Question: Is there any way to create circle with gradient like this ?

As far as i get is this:
'''
<shape
android:innerRadiusRatio="3"
android:thicknessRatio="10"
android:shape="ring">
<gradient
android:endColor="@color/cyan_dark"
android:startColor="@color/red"
android:type="radial"
android:gradientRadius="340"
android:centerX="50%"
android:centerY="0" />
</shape>
'''
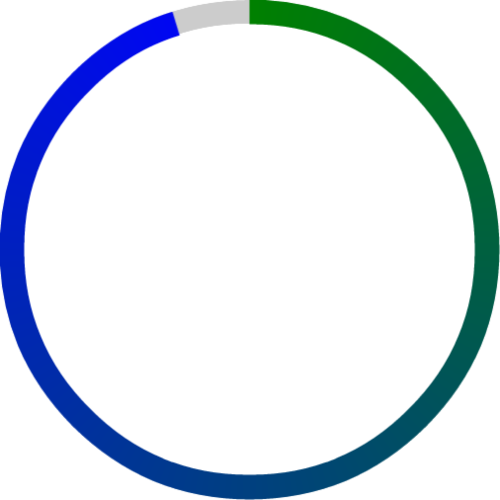
Answer: '''
<ProgressBar
android:id="@+id/yourId"
style="?android:attr/progressBarStyleHorizontal"
android:layout_width="89dp"
android:layout_height="89dp"
android:layout_centerHorizontal="true"
android:layout_centerVertical="true"
android:max="100"
android:progress="70"
android:progressDrawable="@drawable/shapering" />
'''
drawable
'''
<?xml version="1.0" encoding="utf-8"?>
<shape xmlns:android="http://schemas.android.com/apk/res/android"
android:innerRadiusRatio="3"
android:shape="ring"
android:thicknessRatio="10" >
<gradient
android:centerColor="#D6DE47"
android:centerX="50%"
android:centerY="0"
android:endColor="#DE47A7"
android:gradientRadius="340"
android:startColor="#6D47DE"
android:type="sweep" />
</shape>
'''